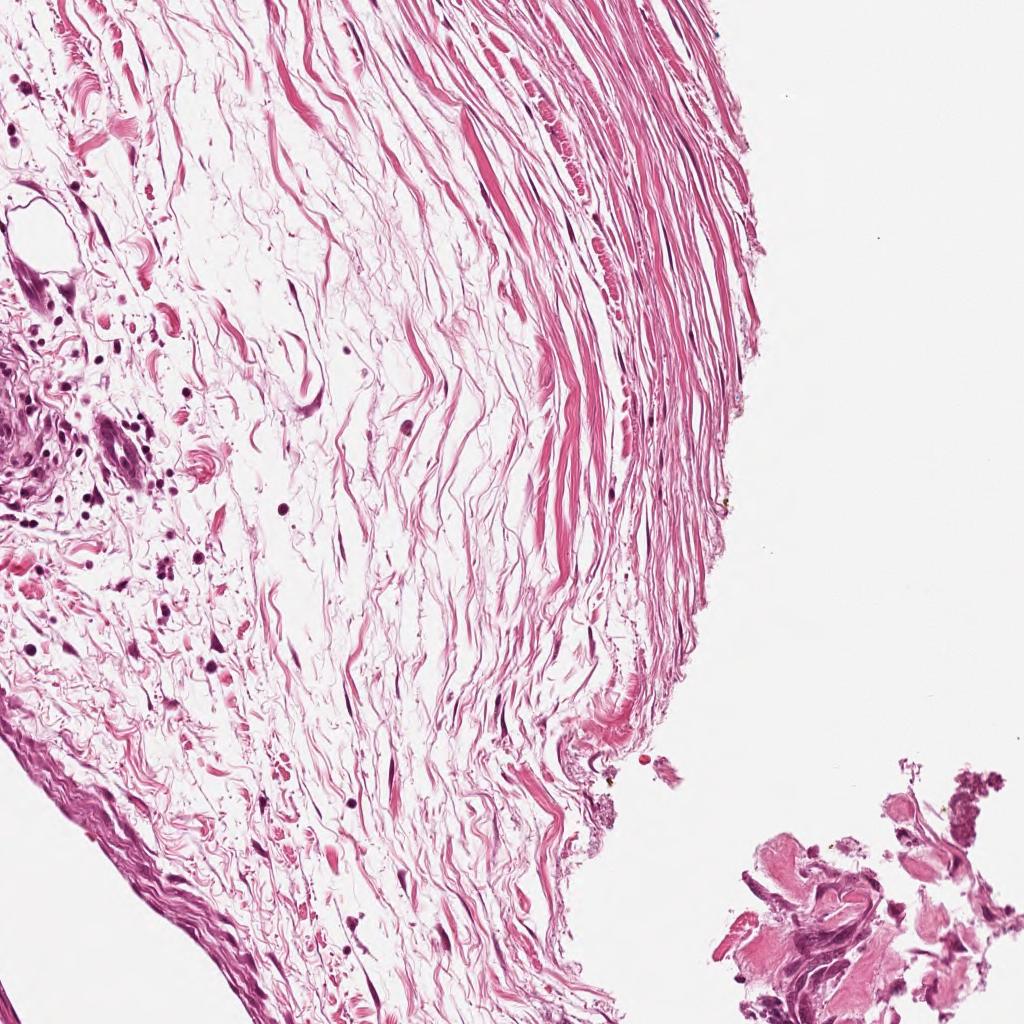
Label: Non-Tumor